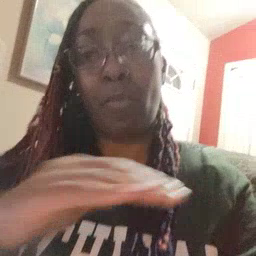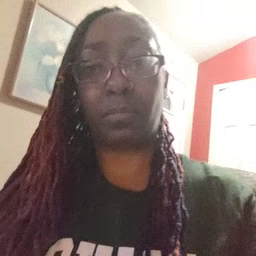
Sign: table